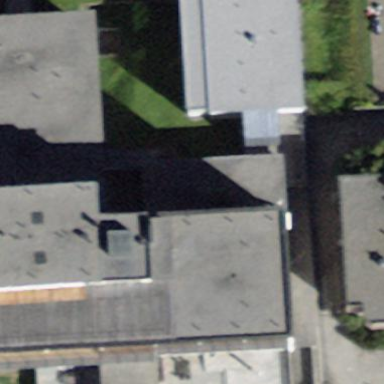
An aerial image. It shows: Flat-roofed apartment building.